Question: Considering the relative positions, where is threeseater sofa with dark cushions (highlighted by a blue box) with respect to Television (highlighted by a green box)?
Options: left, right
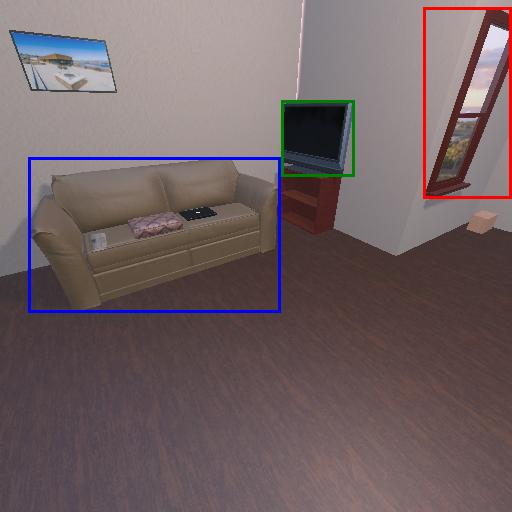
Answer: left